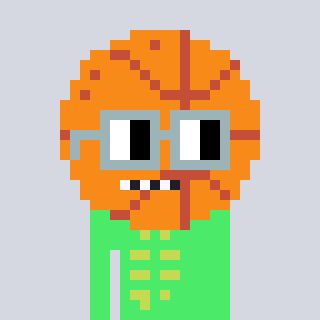
a pixel art character with square dark gray glasses, a basketball-shaped head and a teal-colored body on a cool background